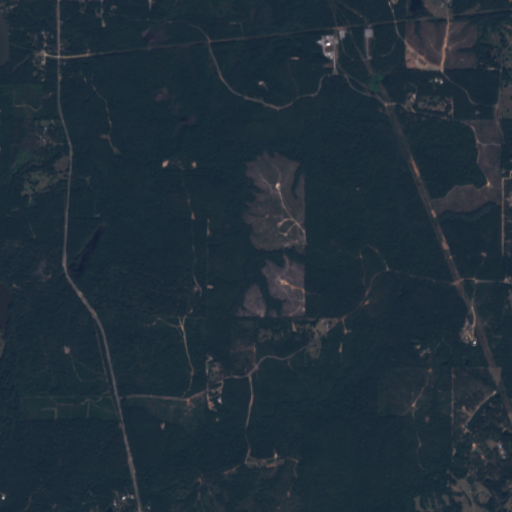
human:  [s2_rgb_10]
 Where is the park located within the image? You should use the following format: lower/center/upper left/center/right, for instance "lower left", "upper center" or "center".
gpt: The park is located in the upper left of the image.
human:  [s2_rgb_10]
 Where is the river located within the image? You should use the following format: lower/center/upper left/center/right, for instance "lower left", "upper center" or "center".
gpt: The river is located in the left of the image.
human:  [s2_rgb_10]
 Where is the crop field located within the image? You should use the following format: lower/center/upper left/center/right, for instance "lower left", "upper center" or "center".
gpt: There is no crop field in the image.